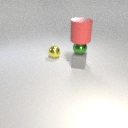
small gray rubber cube below large red rubber cylinder